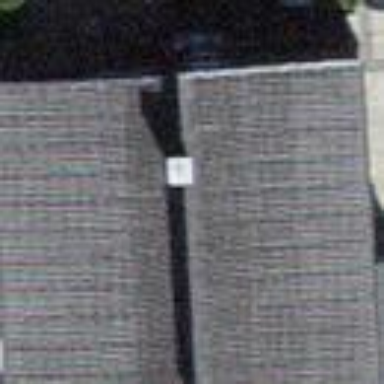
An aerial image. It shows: Residential building with tile roof.